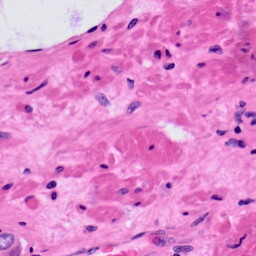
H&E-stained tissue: Prostate